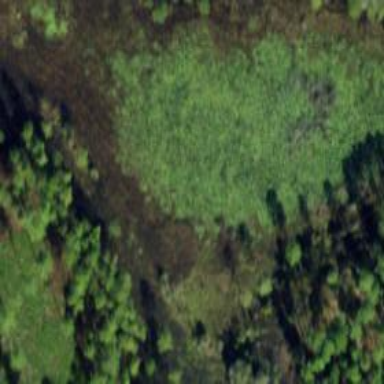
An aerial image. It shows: Marsh wetland.